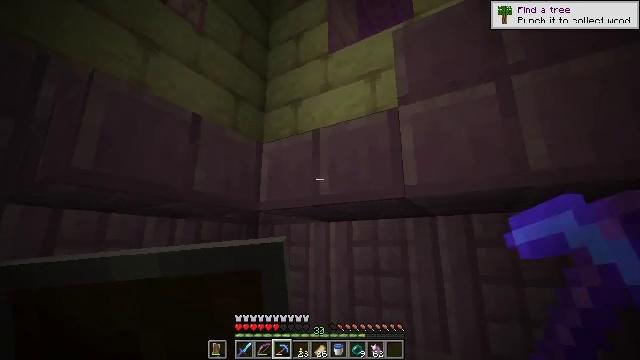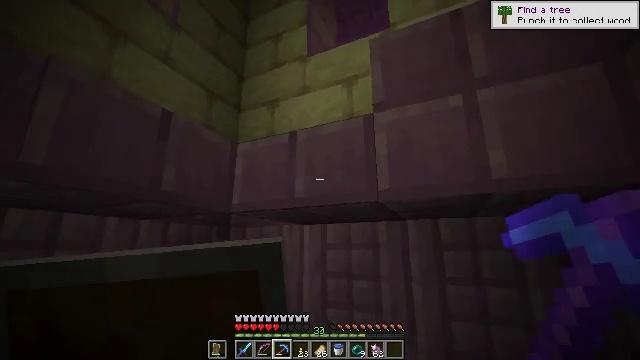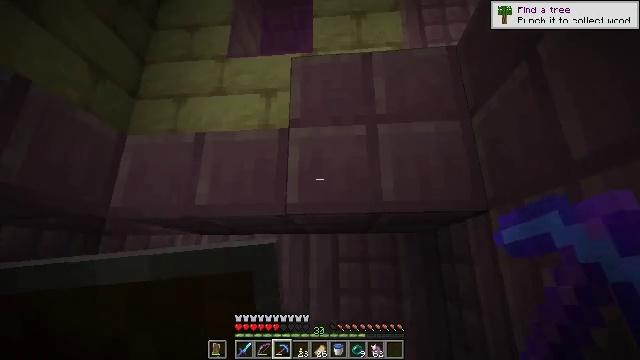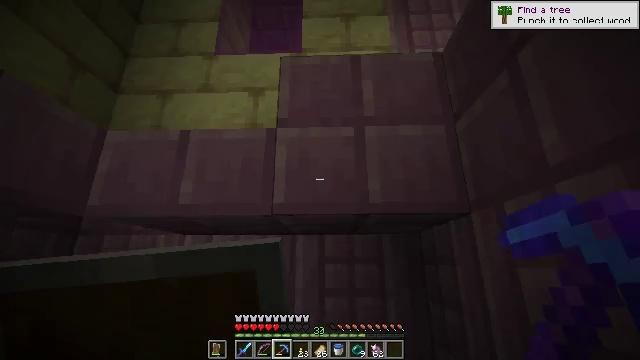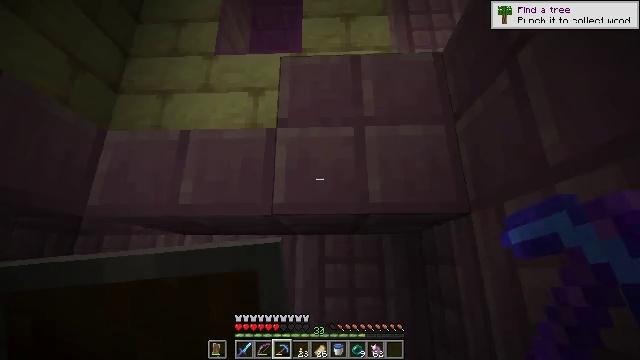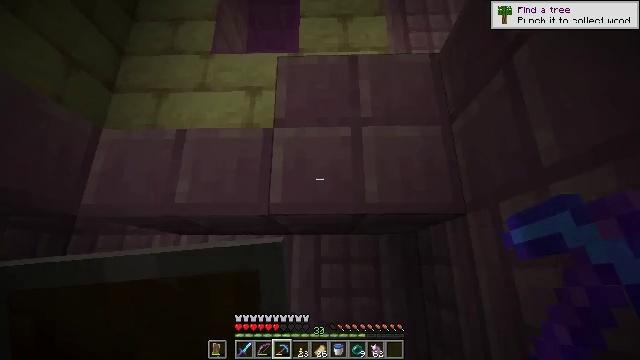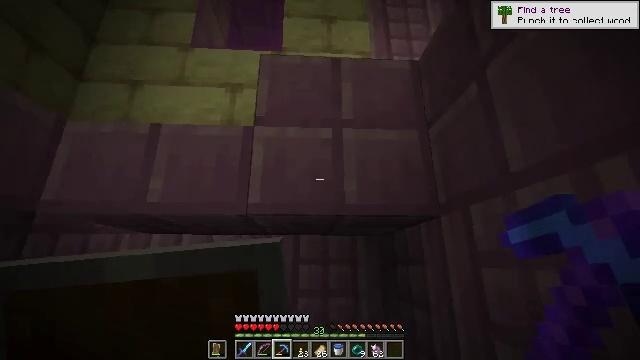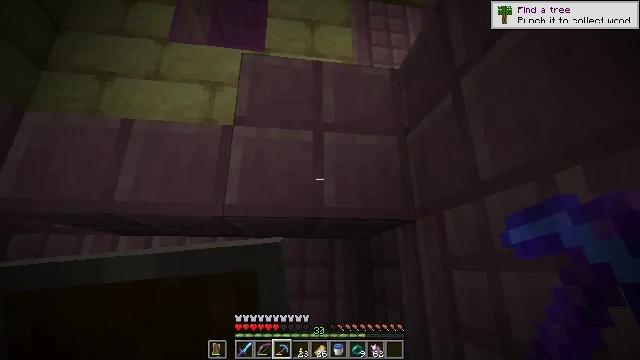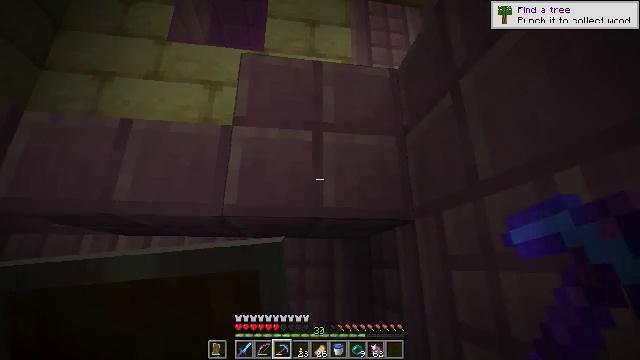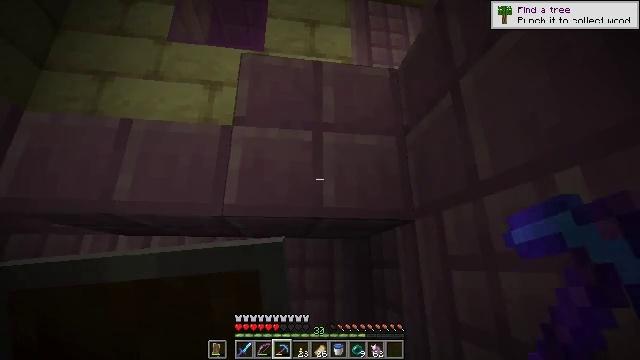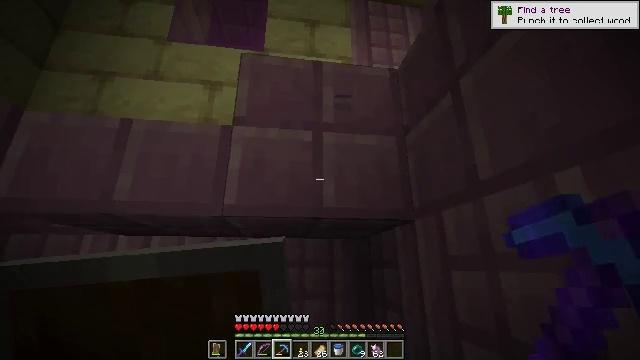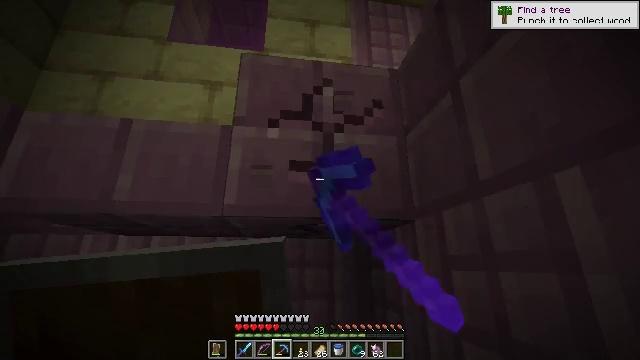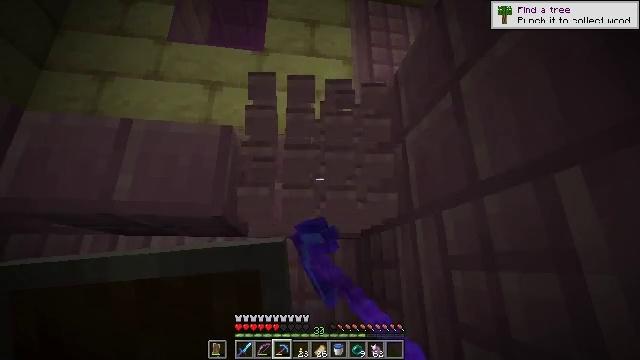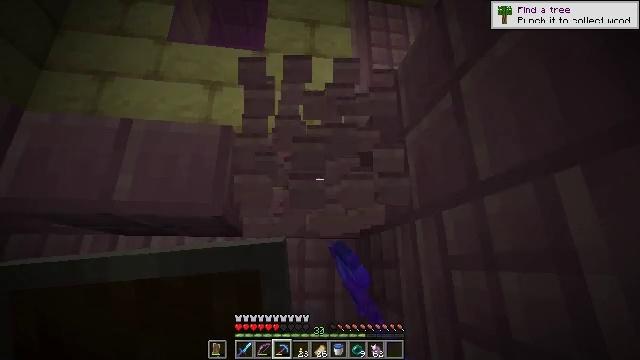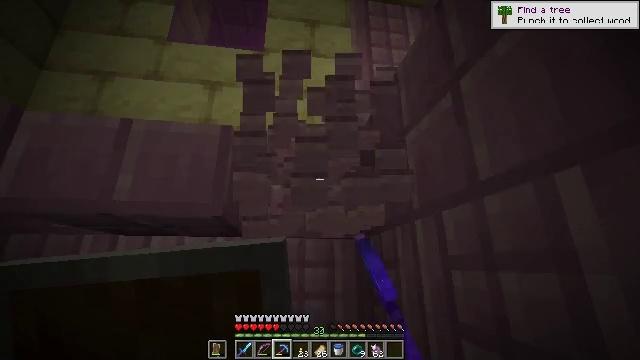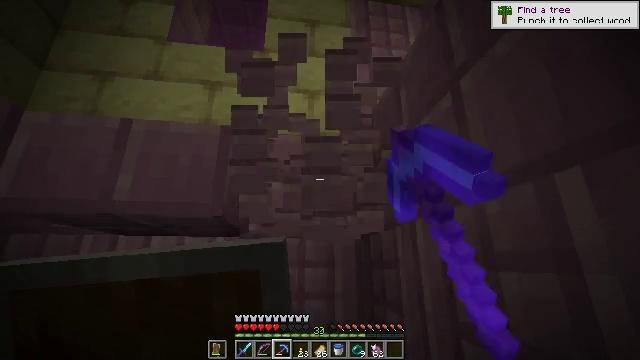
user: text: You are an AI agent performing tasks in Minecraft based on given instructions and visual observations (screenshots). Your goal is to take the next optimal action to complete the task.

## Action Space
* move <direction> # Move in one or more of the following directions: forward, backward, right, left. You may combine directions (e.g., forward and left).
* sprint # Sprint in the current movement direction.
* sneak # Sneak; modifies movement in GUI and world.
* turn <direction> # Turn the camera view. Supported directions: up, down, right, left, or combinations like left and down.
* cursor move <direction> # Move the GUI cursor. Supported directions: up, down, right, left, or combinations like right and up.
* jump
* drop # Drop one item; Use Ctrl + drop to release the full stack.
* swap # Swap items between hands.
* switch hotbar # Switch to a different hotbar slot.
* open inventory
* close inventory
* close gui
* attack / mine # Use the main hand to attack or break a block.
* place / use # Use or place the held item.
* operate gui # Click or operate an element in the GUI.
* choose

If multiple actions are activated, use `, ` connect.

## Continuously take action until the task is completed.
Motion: motion action
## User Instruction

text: Collect purpur blocks from an End City.
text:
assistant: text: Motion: sneak, turn right
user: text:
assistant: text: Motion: sneak, turn right and up
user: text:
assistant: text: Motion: sneak, turn right
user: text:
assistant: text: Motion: sneak
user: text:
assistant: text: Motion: sneak
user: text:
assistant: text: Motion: sneak, turn right
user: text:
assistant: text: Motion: sneak, turn right
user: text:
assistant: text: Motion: sneak
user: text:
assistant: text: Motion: sneak
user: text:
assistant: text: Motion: sneak, attack / mine
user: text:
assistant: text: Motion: sneak, attack / mine
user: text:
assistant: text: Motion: sneak, attack / mine
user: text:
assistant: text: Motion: sneak, attack / mine
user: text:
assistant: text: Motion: sneak, attack / mine
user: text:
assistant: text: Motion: sneak, attack / mine
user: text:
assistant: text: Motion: move forward and move right, sneak, attack / mine
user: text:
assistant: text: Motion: sneak